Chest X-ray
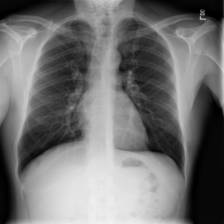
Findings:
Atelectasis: negative
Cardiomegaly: negative
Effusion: negative
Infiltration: negative
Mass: negative
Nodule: negative
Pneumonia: negative
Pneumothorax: negative
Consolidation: negative
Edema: negative
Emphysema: negative
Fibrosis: negative
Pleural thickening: negative
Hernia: negative